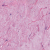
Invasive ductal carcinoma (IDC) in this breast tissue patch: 1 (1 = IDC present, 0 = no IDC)